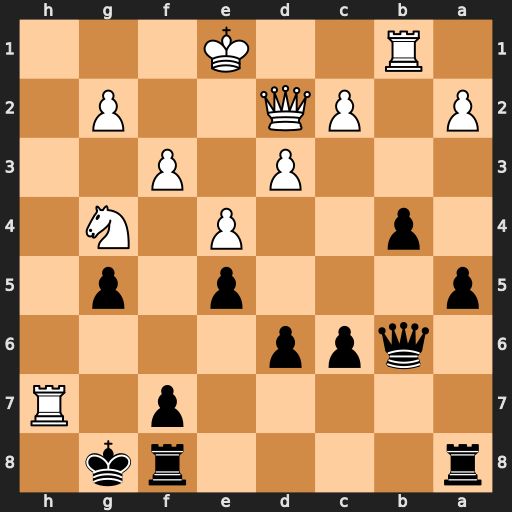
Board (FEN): r4rk1/5p1R/1qpp4/p3p1p1/1p2P1N1/3P1P2/P1PQ2P1/1R2K3
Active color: b
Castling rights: -
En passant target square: -
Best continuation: Qg1+ Ke2 Qxg2+ Nf2 Kxh7